【题型】选择题　【知识点】平面几何　【难度】easy
如图, 在 $\triangle ABC$ 中, 点 $D, E$ 分别在 $AB, AC$ 的反向延长线上, 已知 $AB = 2AD$, 下列条件中能判定 $DE // BC$ 的是( )

A. $\dfrac{AC}{AE} = \dfrac{1}{2}$
B. $\dfrac{DE}{BC} = \dfrac{1}{2}$
C. $\dfrac{AC}{EC} = \dfrac{2}{3}$
D. $\dfrac{AE}{EC} = \dfrac{2}{3}$
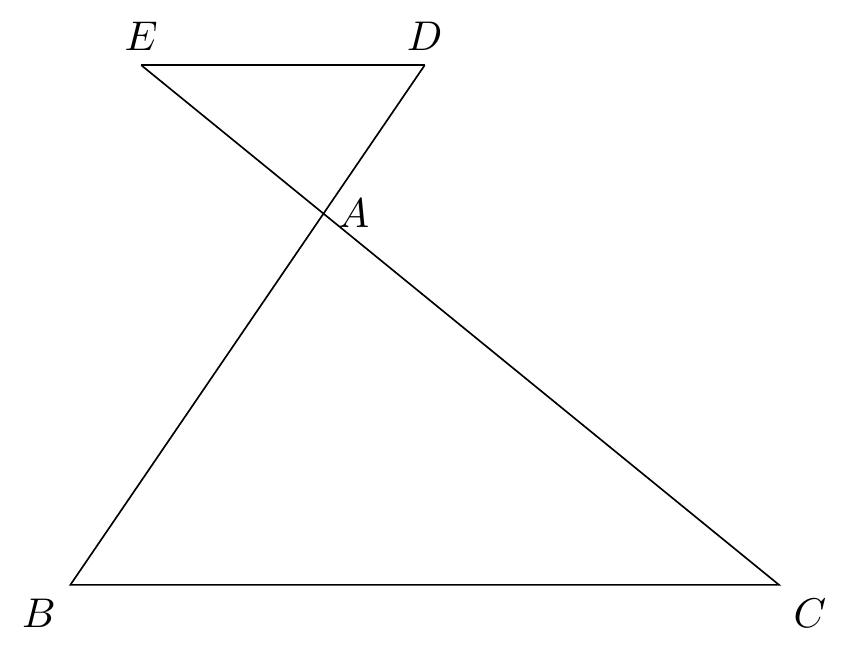
【解答】
解：$\because AB = 2AD$, $\therefore \dfrac{AB}{AD} = 2$

A、由 $\dfrac{AC}{AE} = \dfrac{1}{2}$, 及 $\dfrac{AB}{AD} = 2$ 不能判定 $DE // BC$, 故不符合题意

B、由 $\dfrac{DE}{BC} = \dfrac{1}{2}$, $\dfrac{AB}{AD} = 2$ 不能判定 $DE // BC$, 故不符合题意

C、$\because \dfrac{AC}{EC} = \dfrac{2}{3}$

$\therefore \dfrac{AC}{AE} = \dfrac{2}{1} = 2$

$\therefore \dfrac{AB}{AD} = 2$

$\therefore \triangle ADE \sim \triangle ABC$

$\therefore \angle ADE = \angle ABC$

$\therefore DE // BC$, 故符合题意

D、由 $\dfrac{AE}{EC} = \dfrac{2}{3}$, $\dfrac{AB}{AD} = 2$ 不能判定 $DE // BC$, 故不符合题意

故选：C